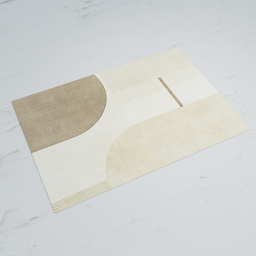
Label: decoration